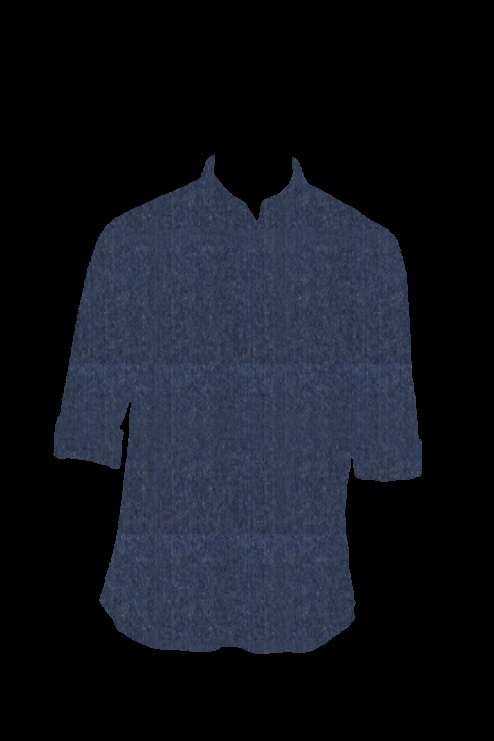
blue denim tee